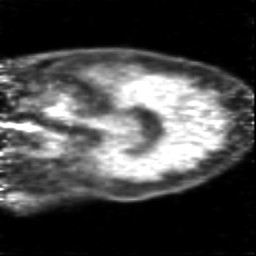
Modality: PET
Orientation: sagittal
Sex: male
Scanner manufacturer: siemens